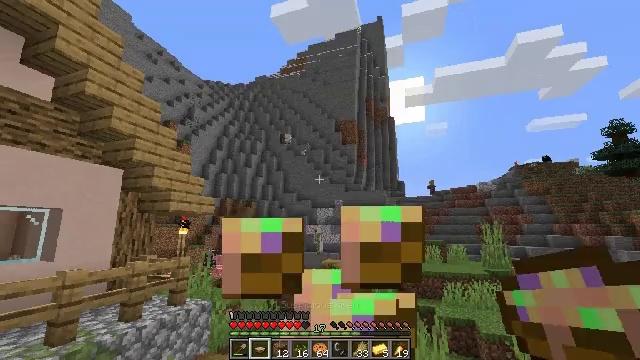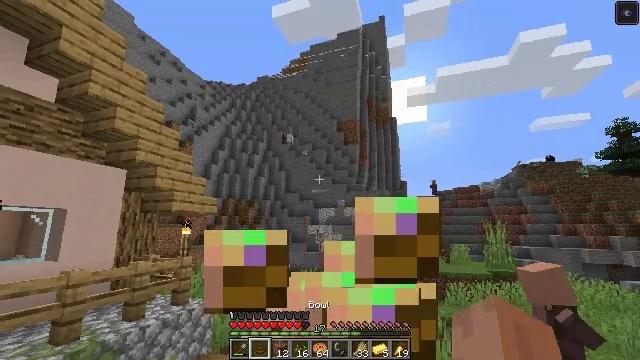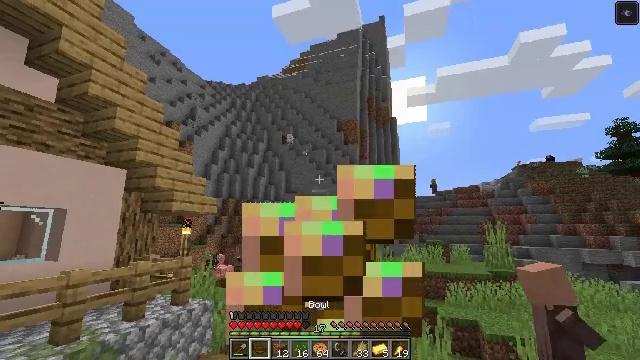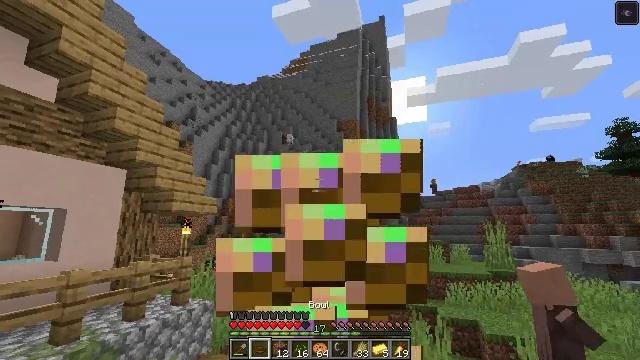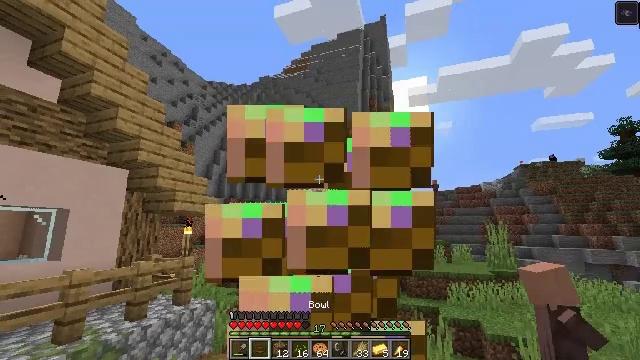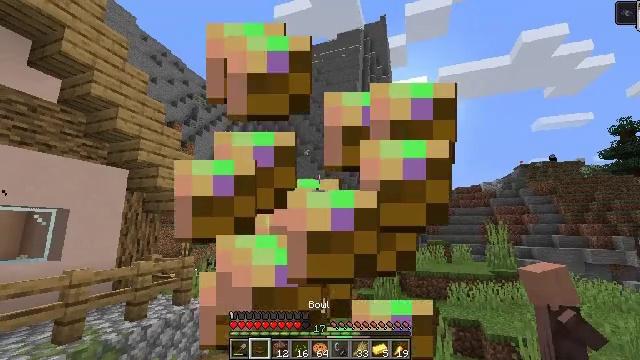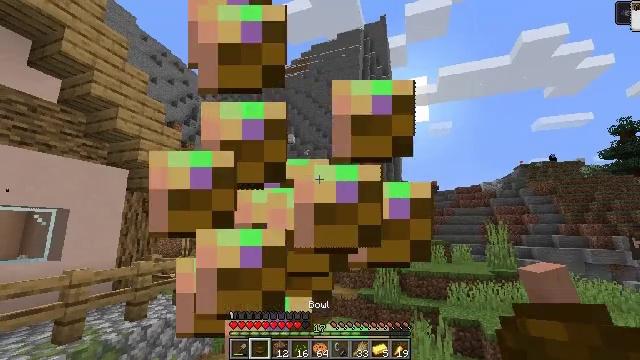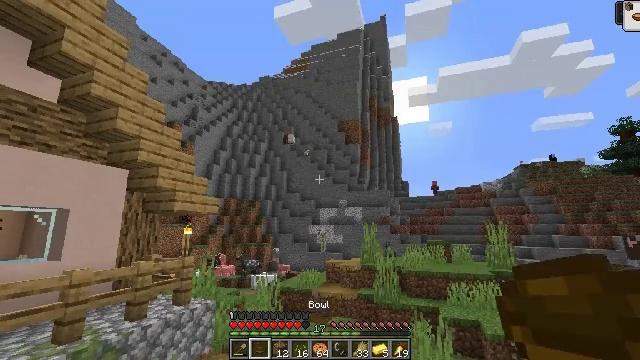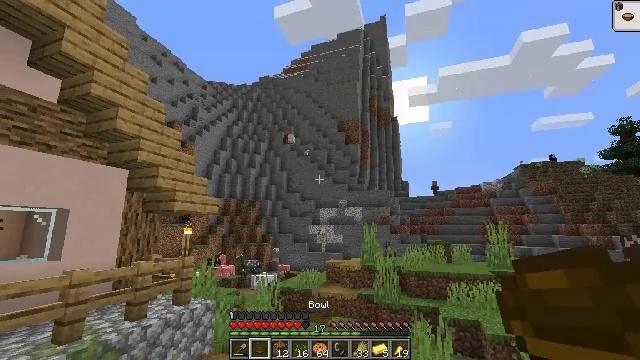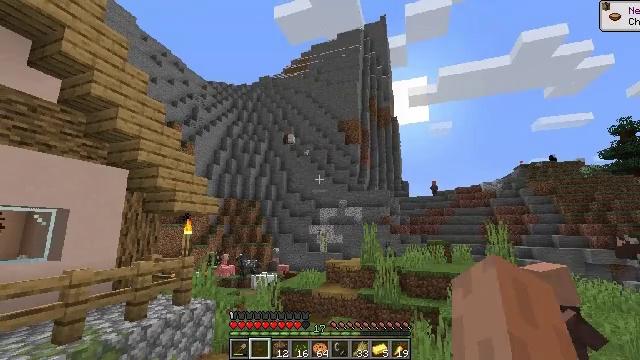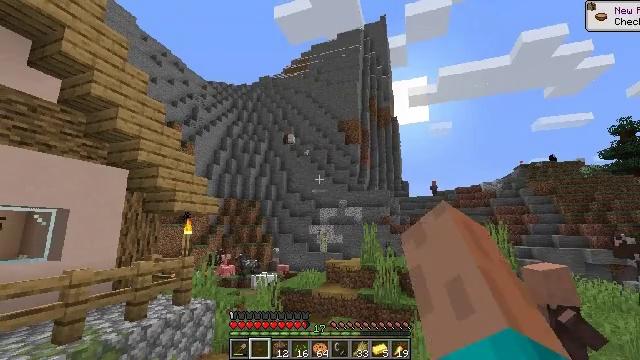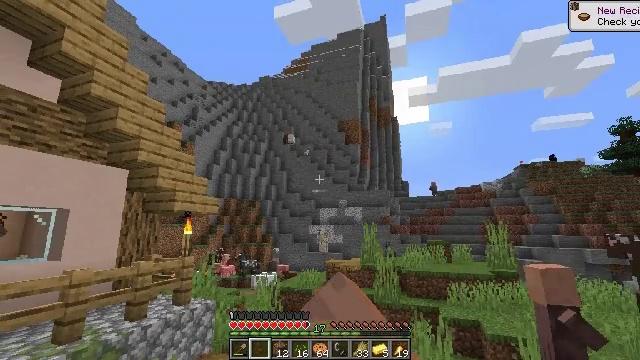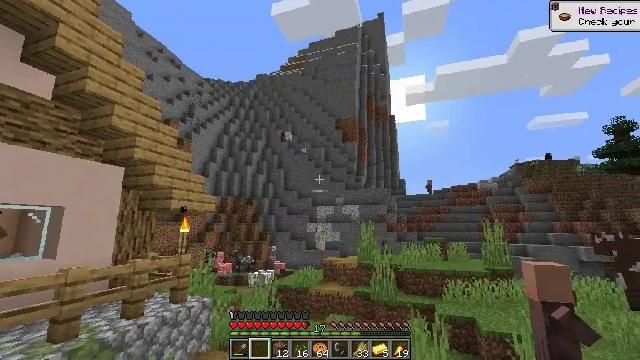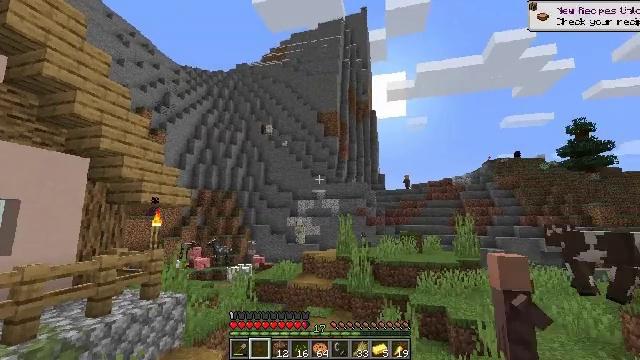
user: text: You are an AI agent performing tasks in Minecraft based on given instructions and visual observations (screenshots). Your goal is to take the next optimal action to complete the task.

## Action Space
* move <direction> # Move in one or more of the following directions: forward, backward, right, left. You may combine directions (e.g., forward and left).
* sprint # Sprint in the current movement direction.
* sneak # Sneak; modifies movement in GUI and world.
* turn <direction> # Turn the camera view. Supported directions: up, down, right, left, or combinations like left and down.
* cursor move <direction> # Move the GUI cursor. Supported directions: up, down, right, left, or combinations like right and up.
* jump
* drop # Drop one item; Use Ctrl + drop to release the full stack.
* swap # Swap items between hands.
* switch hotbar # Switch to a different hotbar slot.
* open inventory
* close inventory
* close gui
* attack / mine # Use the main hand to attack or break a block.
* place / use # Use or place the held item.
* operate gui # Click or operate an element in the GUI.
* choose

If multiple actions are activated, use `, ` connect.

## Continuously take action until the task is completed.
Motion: motion action
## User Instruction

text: Drop a bowl.
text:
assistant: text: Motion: use / place
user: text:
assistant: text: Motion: use / place
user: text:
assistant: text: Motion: use / place
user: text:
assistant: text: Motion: use / place
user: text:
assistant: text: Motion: use / place
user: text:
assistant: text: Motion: use / place
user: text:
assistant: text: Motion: use / place
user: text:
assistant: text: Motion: use / place
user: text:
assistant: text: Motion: drop
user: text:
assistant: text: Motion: drop
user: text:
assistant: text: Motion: drop
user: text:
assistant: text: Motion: no_op
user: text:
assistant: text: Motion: move right, turn right and down
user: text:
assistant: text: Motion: no_op